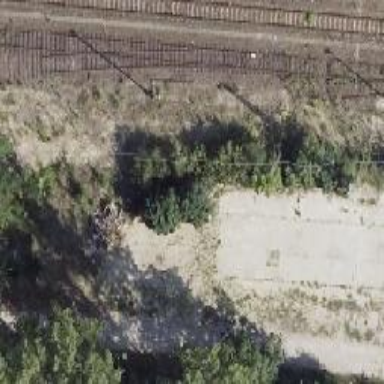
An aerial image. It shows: Abandoned railway yard is depicted.